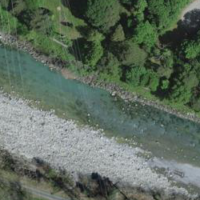
EUNIS habitat code: 15
Species observed at this site:
Cinclus cinclus
Aphantopus hyperantus
Melanargia galathea